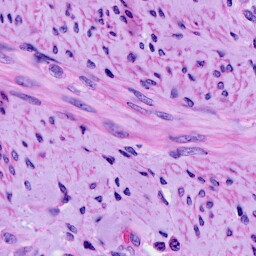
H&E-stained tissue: Cervix